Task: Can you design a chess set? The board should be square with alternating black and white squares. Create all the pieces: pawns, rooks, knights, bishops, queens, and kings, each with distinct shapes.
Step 299:
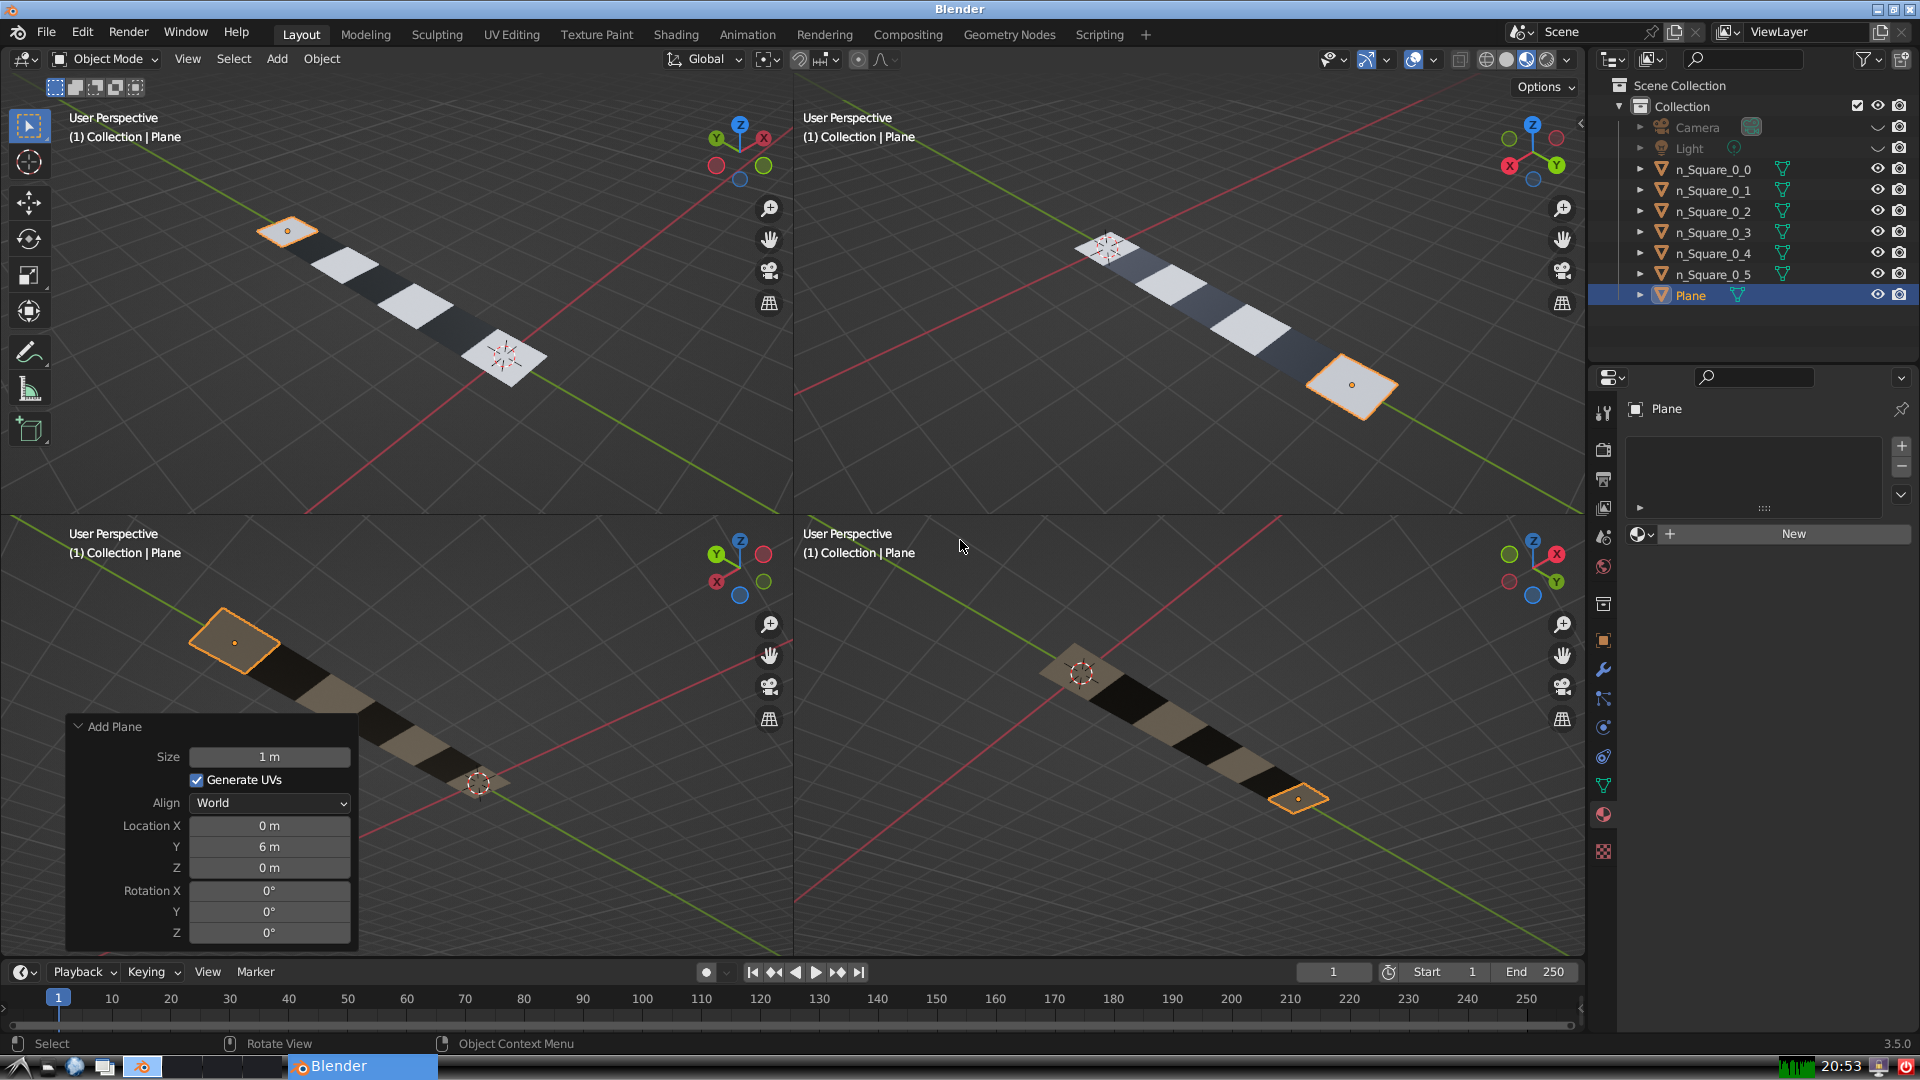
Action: {"key_press": ['Ctrl, Home']}